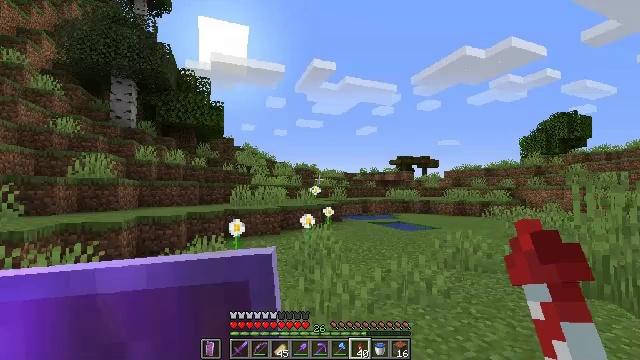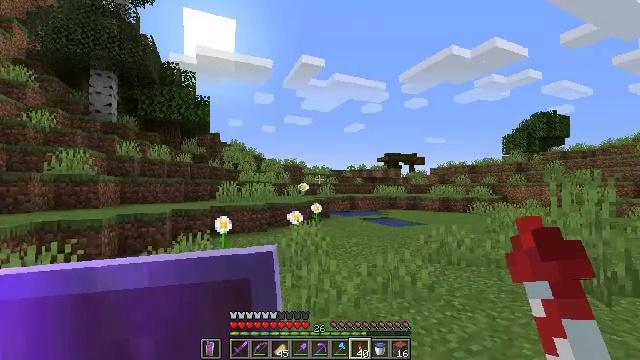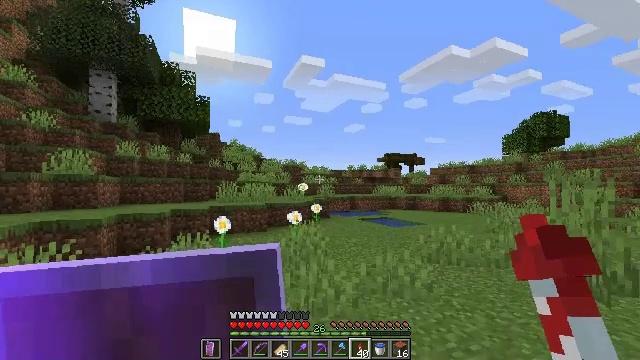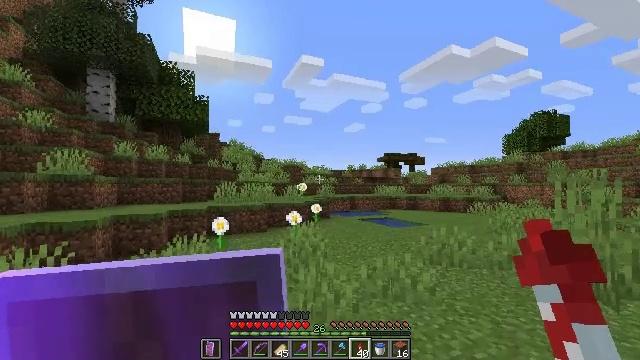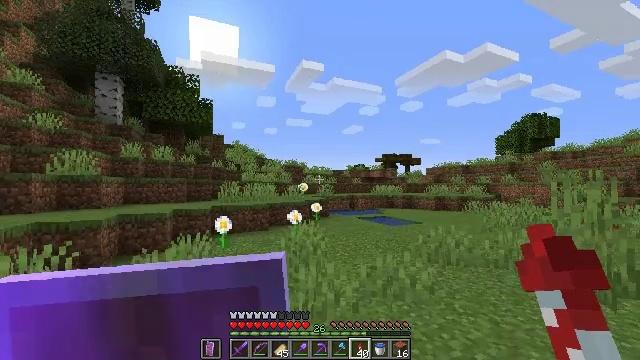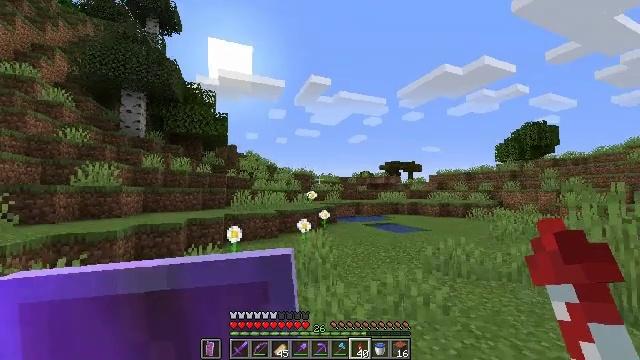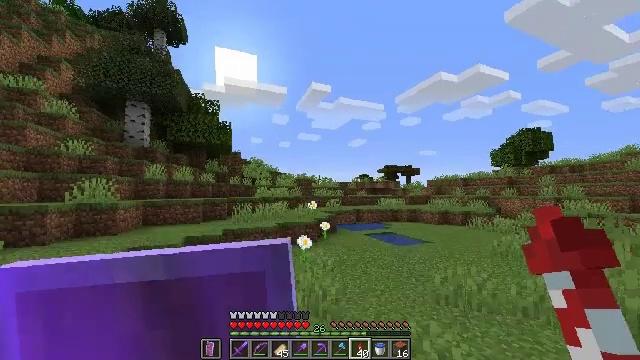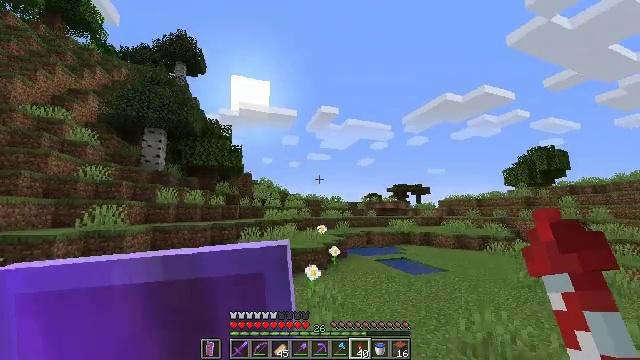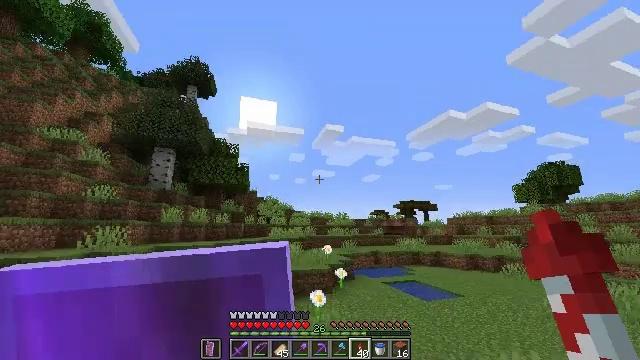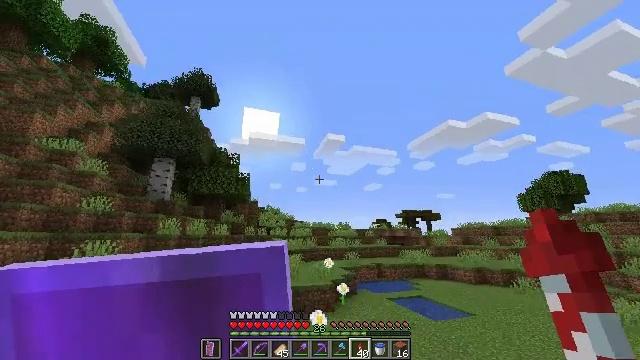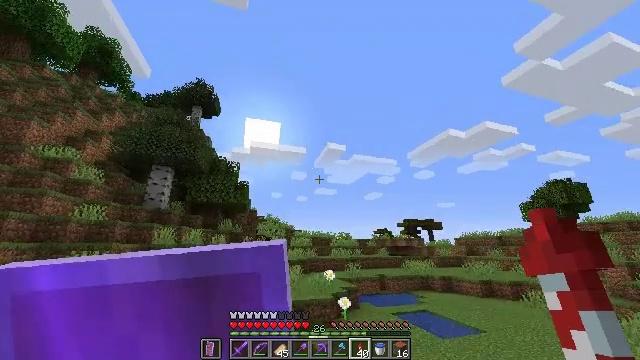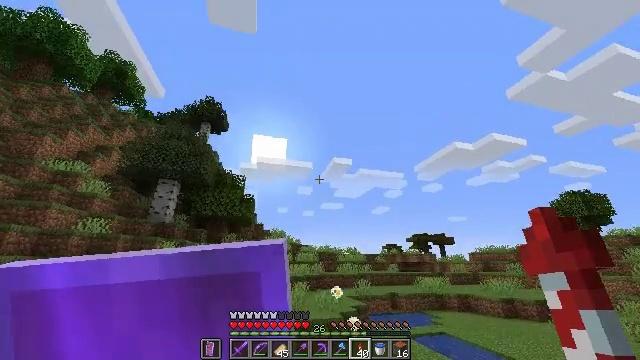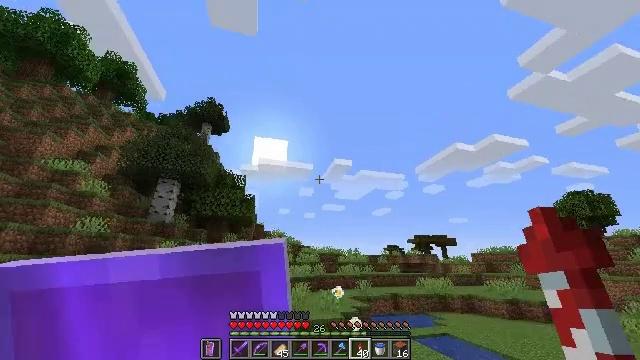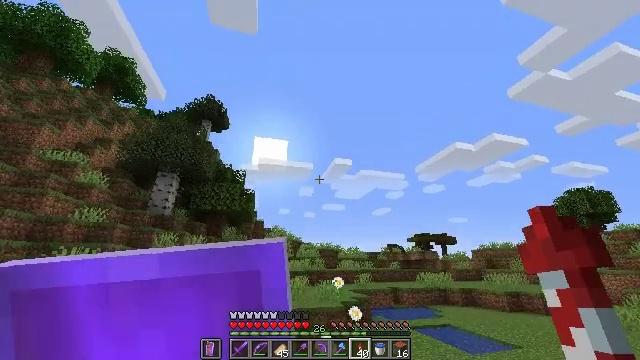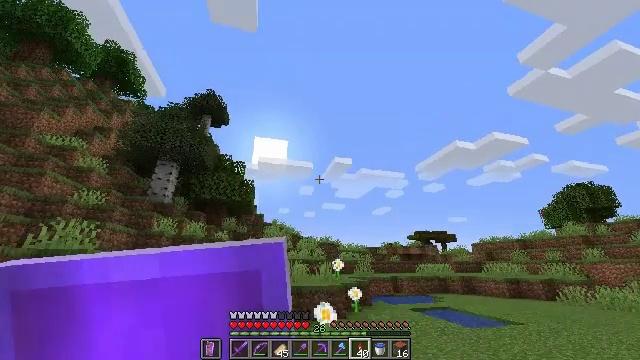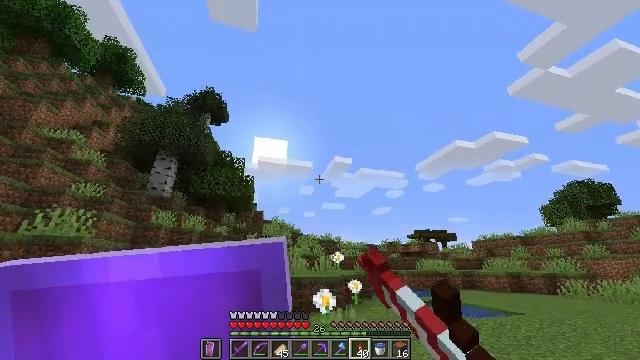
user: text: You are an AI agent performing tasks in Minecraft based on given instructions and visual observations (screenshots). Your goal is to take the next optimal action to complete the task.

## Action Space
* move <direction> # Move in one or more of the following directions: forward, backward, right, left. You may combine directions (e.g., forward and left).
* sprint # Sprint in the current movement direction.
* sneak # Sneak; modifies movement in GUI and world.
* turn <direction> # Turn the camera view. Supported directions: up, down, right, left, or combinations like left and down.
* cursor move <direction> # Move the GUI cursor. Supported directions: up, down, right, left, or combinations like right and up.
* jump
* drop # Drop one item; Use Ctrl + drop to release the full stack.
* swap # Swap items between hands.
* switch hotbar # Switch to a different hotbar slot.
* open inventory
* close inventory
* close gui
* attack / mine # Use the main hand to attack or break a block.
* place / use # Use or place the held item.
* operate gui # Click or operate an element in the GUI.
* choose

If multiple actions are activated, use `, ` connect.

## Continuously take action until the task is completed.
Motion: motion action
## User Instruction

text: drop acacia leaves
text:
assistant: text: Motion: sprint, turn right
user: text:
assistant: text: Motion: sprint
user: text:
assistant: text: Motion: move forward, sprint
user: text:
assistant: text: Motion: move forward, sprint
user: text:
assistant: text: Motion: move forward, sprint, turn left and up, jump
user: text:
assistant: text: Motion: move forward, sprint, jump
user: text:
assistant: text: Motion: move forward, sprint, turn left and up, jump
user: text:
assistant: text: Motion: move forward, sprint, turn left and up, jump
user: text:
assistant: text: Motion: move forward, sprint, turn up, jump
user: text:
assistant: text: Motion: move forward, sprint, turn up
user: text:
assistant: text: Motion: move forward, sprint, turn left and up
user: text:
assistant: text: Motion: move forward, sprint, jump
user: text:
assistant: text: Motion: move forward, sprint, jump
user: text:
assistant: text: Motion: move forward, sprint, use / place, jump
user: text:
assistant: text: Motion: move forward, sprint, use / place, jump
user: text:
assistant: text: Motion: move forward, sprint, use / place, jump
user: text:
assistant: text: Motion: move forward, sprint, use / place, jump
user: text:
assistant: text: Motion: move forward, sprint, jump
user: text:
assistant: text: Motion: move forward, sprint, jump
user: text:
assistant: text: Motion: move forward, sprint, turn up, jump
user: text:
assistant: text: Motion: move forward, sprint, jump
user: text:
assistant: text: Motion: move forward, sprint, jump
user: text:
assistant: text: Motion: move forward, sprint, jump
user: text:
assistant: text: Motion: move forward, sprint, jump
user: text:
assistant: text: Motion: move forward, sprint, jump
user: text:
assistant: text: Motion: move forward, sprint, jump
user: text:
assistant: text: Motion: move forward, sprint, jump
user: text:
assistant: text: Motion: move forward, sprint, jump
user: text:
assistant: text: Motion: move forward, sprint, jump
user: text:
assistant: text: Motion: move forward, sprint, jump